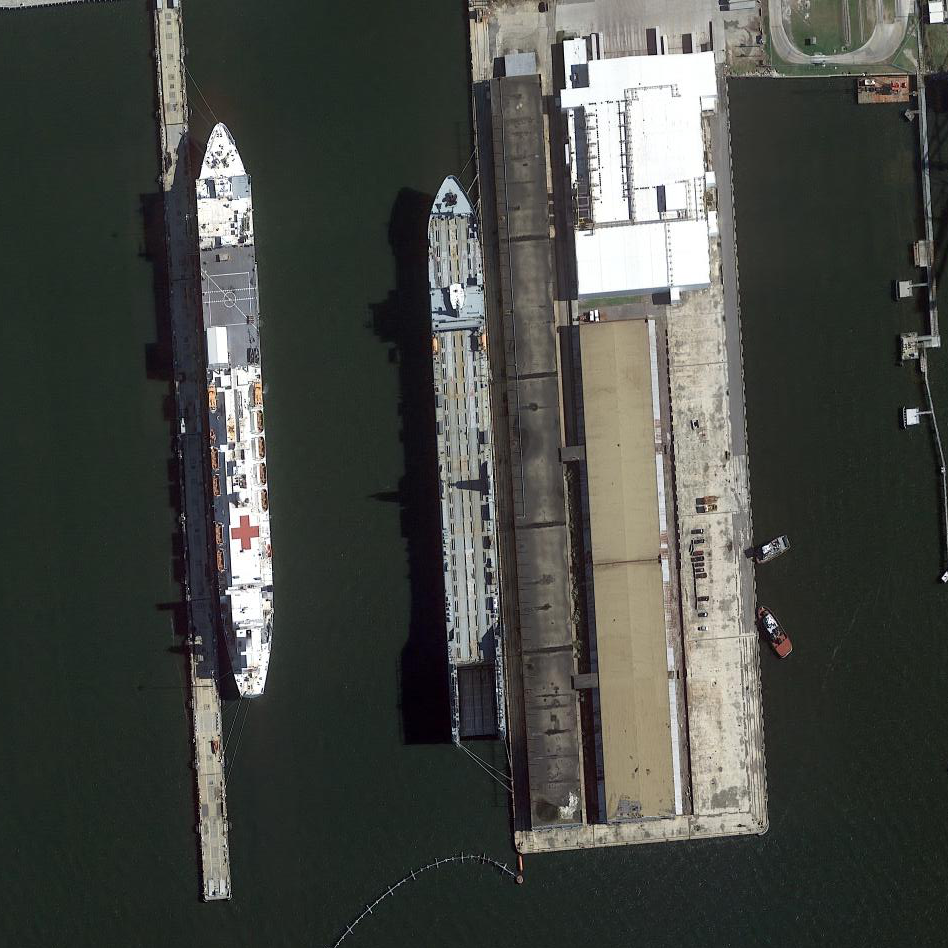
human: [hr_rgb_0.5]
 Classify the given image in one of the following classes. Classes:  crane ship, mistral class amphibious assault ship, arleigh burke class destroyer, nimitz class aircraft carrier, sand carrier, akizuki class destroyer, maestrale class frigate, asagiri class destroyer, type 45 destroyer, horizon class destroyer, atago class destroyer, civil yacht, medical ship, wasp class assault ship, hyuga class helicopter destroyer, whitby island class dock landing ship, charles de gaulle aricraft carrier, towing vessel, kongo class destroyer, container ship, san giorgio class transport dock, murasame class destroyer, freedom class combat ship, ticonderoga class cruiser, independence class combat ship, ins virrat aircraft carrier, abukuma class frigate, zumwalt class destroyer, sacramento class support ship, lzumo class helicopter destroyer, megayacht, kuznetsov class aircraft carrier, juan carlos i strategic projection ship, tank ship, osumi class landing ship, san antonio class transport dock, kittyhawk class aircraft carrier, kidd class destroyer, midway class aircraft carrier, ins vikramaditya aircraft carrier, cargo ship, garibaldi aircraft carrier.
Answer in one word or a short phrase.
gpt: Medical ship